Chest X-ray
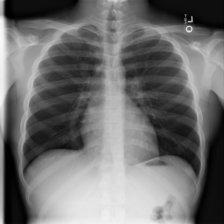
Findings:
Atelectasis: negative
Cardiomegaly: negative
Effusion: negative
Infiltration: negative
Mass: negative
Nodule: negative
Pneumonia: negative
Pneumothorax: negative
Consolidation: negative
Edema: negative
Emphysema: negative
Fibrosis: negative
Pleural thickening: negative
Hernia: negative